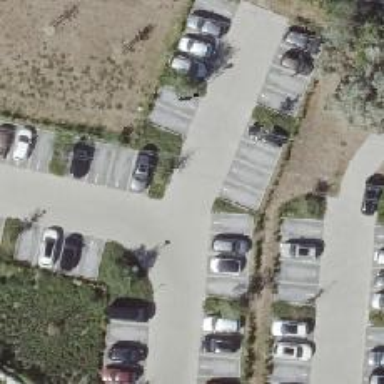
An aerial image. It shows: Parking aisle designated as service road.